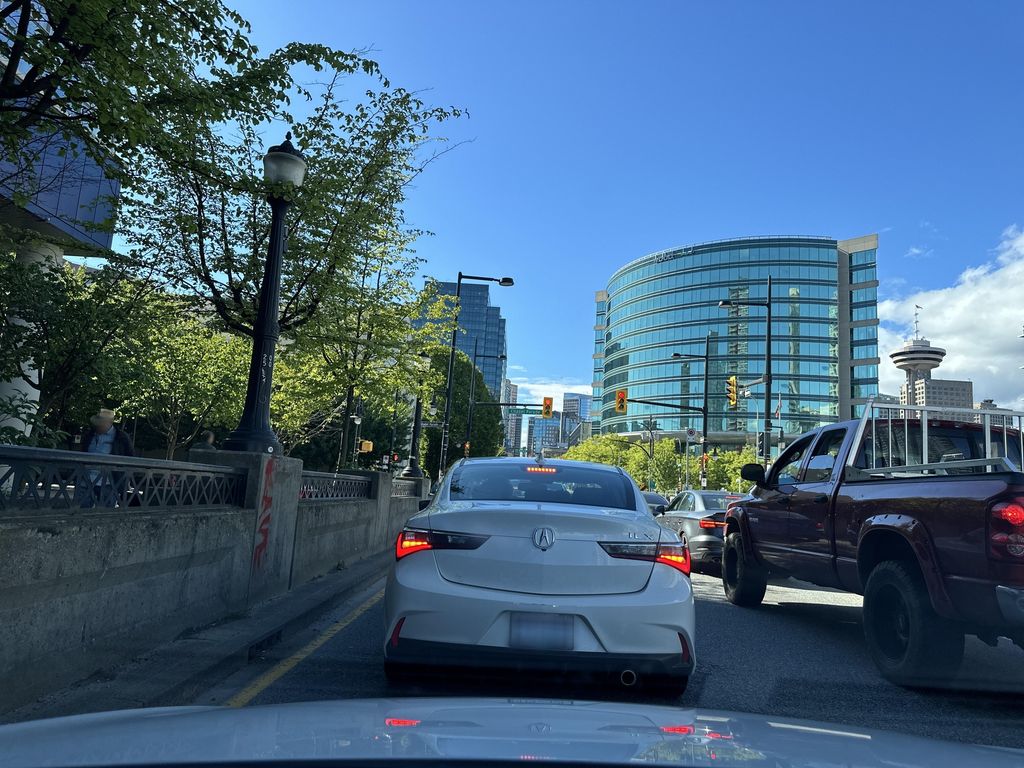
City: vancouver